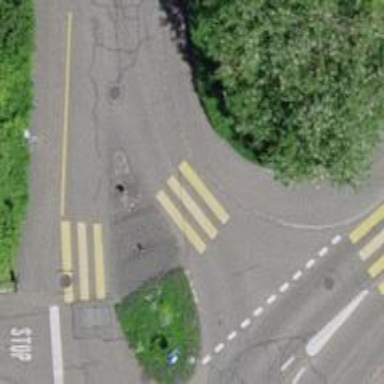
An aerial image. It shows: Zebra crossing on the road.